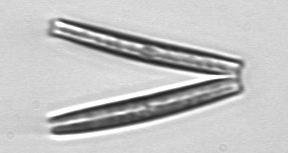
Label: Thalassionema